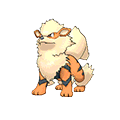
Pok\u00e9mon: arcanine